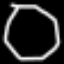
Label: octagon